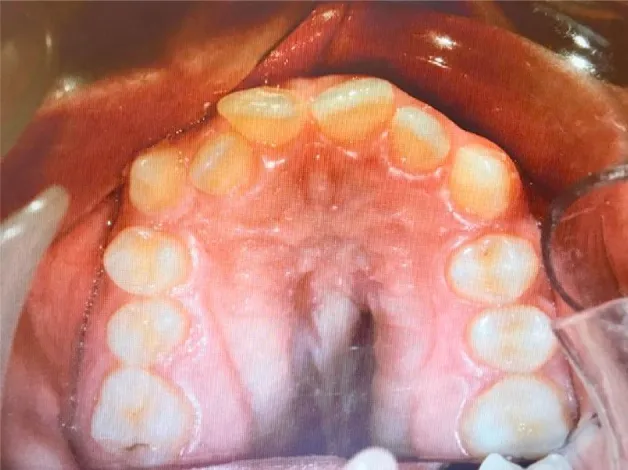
The view of patient's palatal region before orthodontic treatment.
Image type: radiology (ct)